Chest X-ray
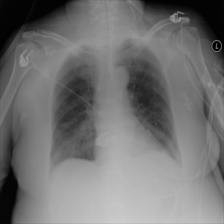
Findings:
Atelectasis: negative
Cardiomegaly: negative
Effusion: negative
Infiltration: positive
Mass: negative
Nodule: negative
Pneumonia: negative
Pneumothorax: negative
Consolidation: negative
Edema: positive
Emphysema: negative
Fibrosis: negative
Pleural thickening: negative
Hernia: negative